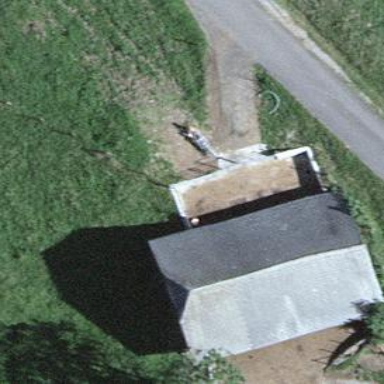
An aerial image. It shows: Cabin is depicted in the image.